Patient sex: M
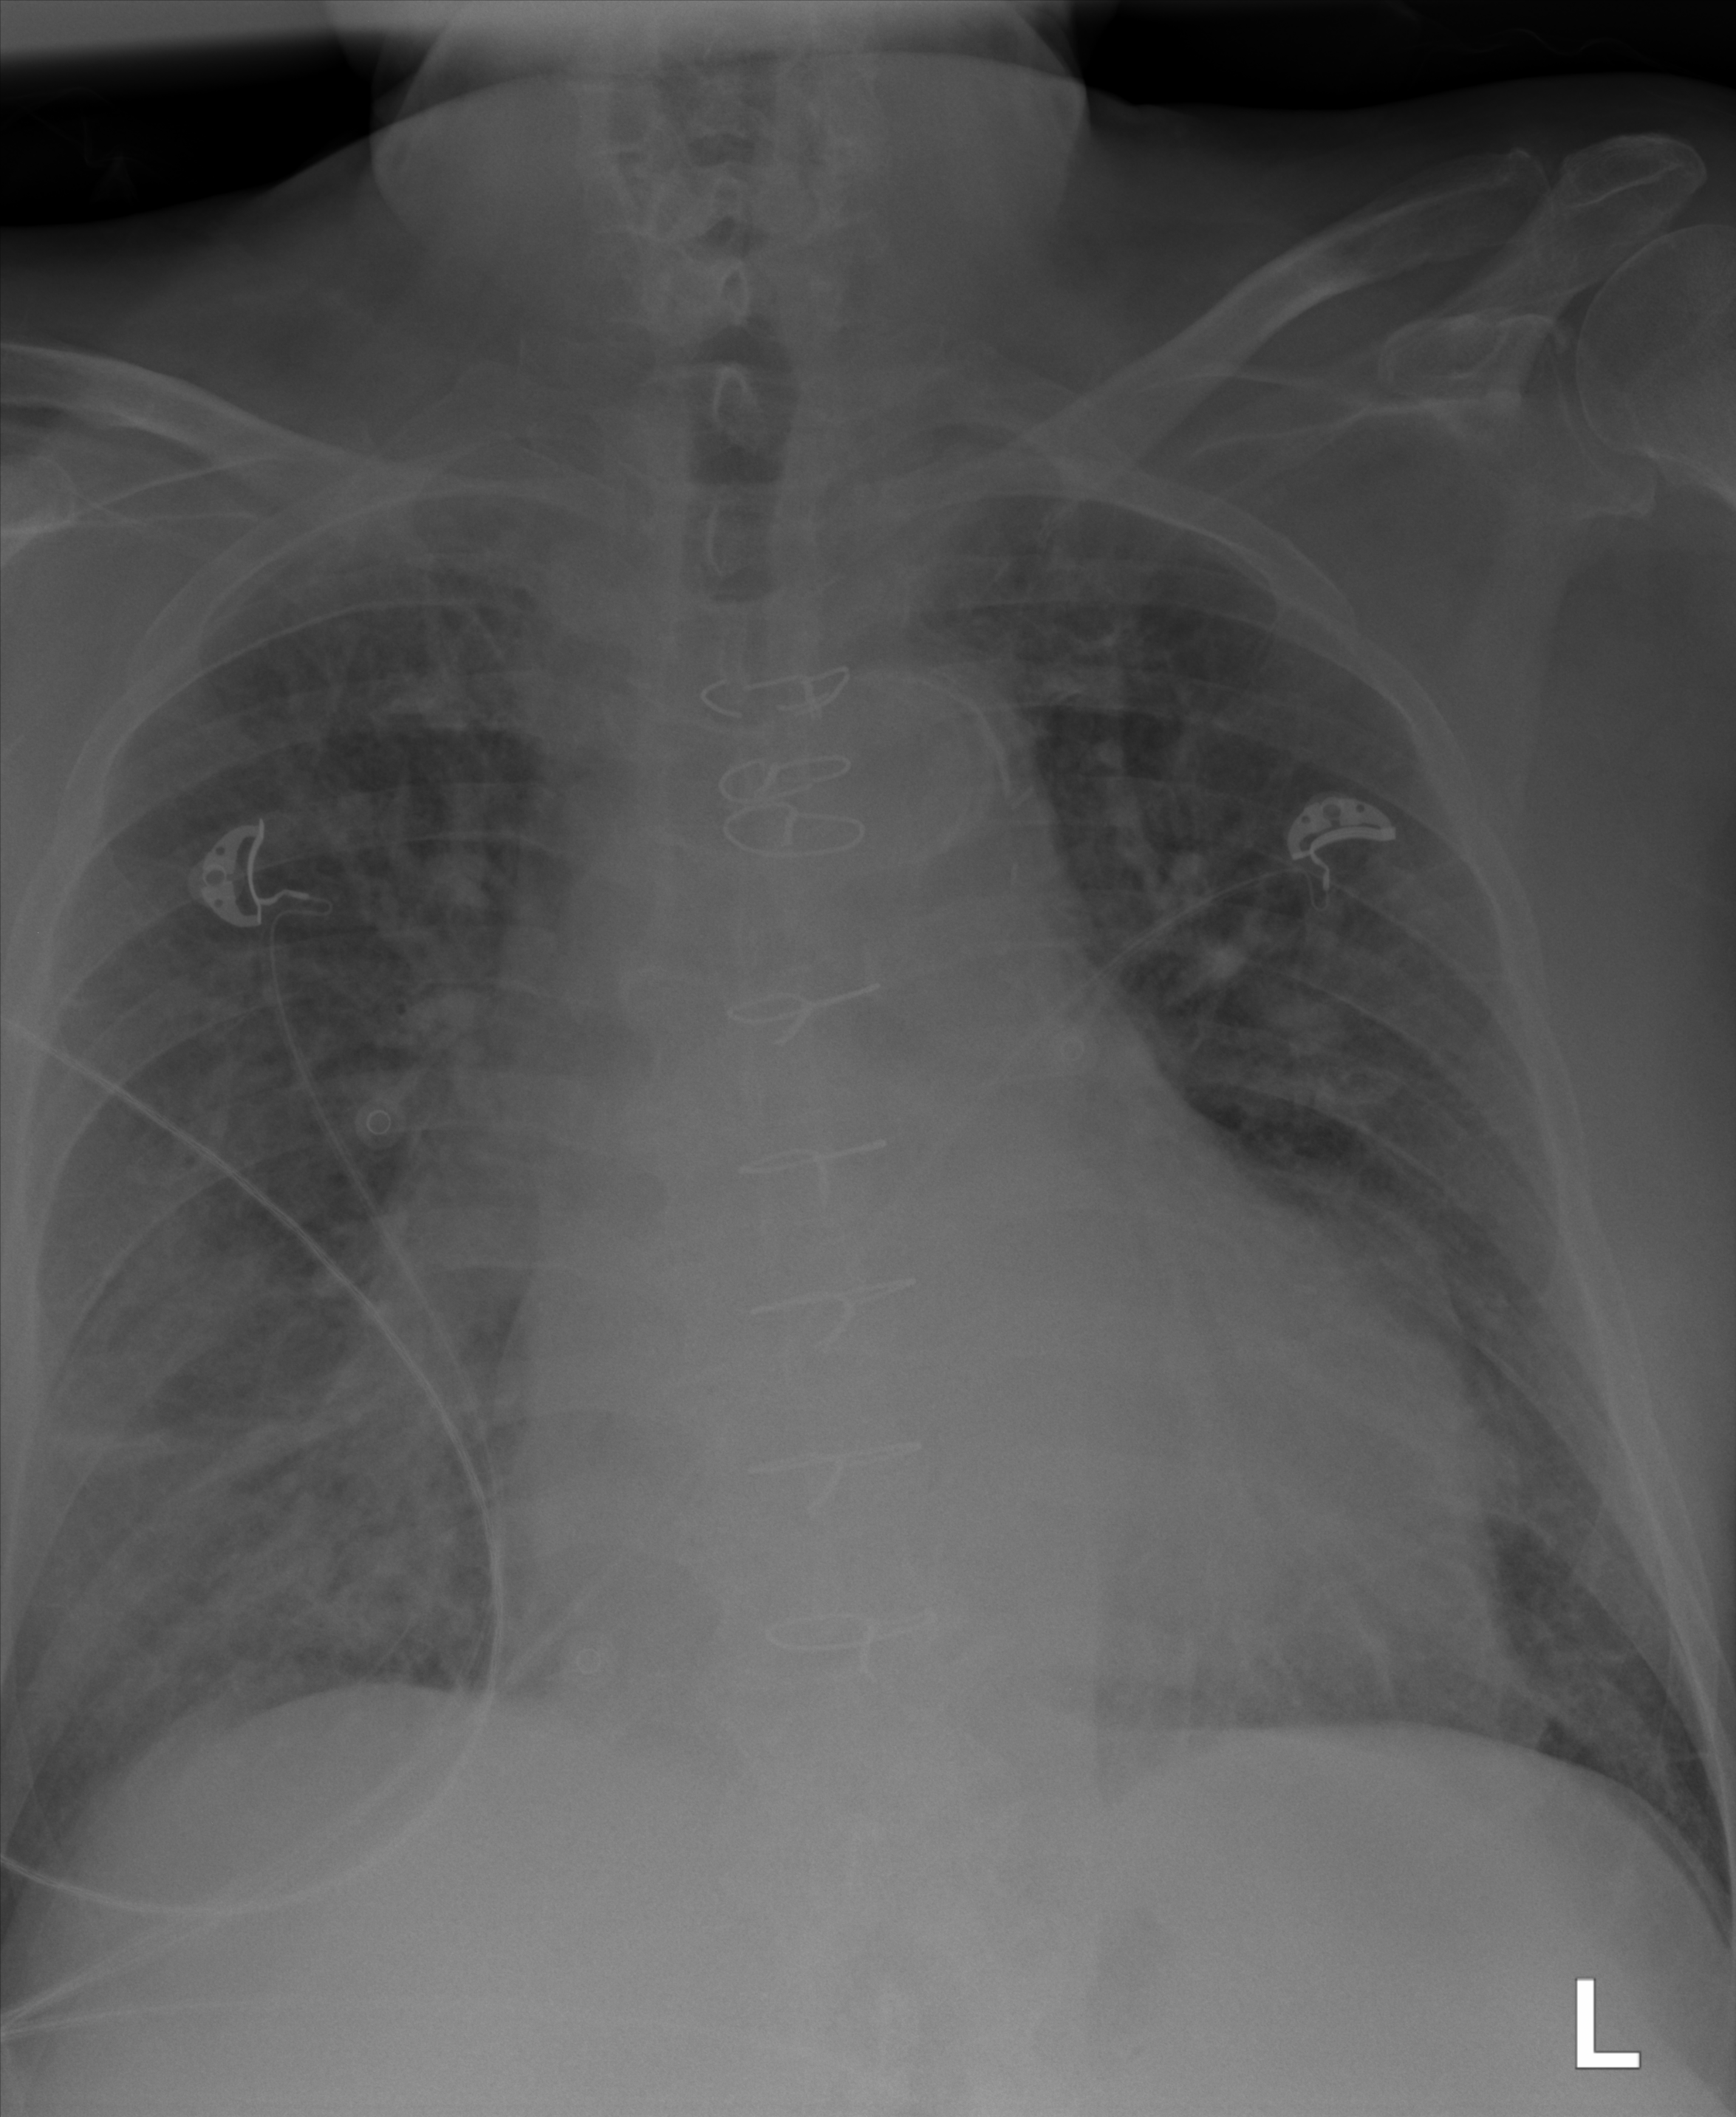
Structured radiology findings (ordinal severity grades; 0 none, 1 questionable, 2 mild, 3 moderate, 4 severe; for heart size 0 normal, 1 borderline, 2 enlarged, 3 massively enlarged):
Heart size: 2
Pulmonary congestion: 2
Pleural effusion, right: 0
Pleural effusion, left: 0
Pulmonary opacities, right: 3
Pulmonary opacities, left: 2
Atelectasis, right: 2
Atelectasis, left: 0